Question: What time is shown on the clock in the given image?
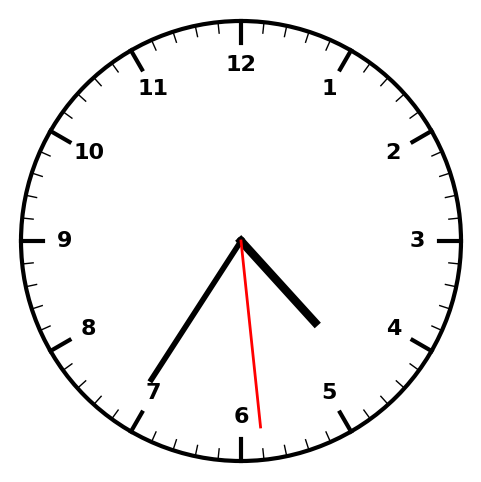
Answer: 04:35:29